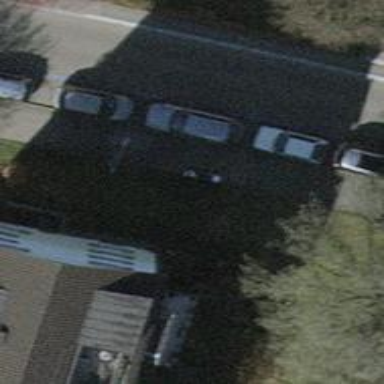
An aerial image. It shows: Parking lane area.